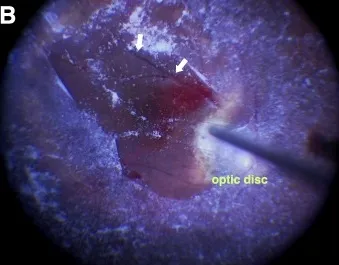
B) The broken artery (white arrows) was floating and pulsating in the vitreous space. Microscopic bleeding at the broken end and oozing from the retinal cleft that had once enfolded the artery were observed.
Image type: radiology (ultrasound)